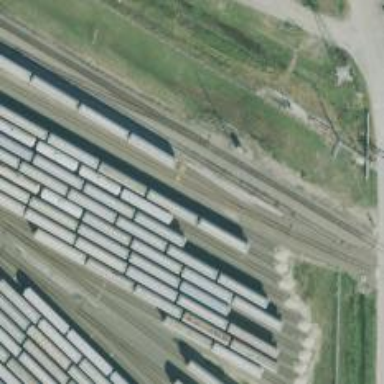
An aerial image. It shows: Abandoned railway yard.